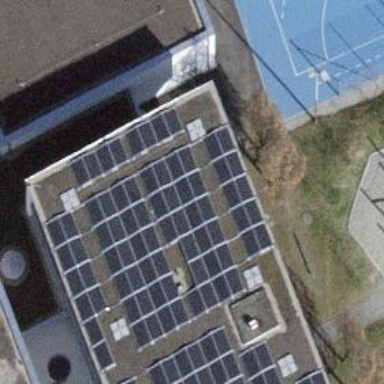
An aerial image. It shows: Solar power generator with photovoltaic panels.